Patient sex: M
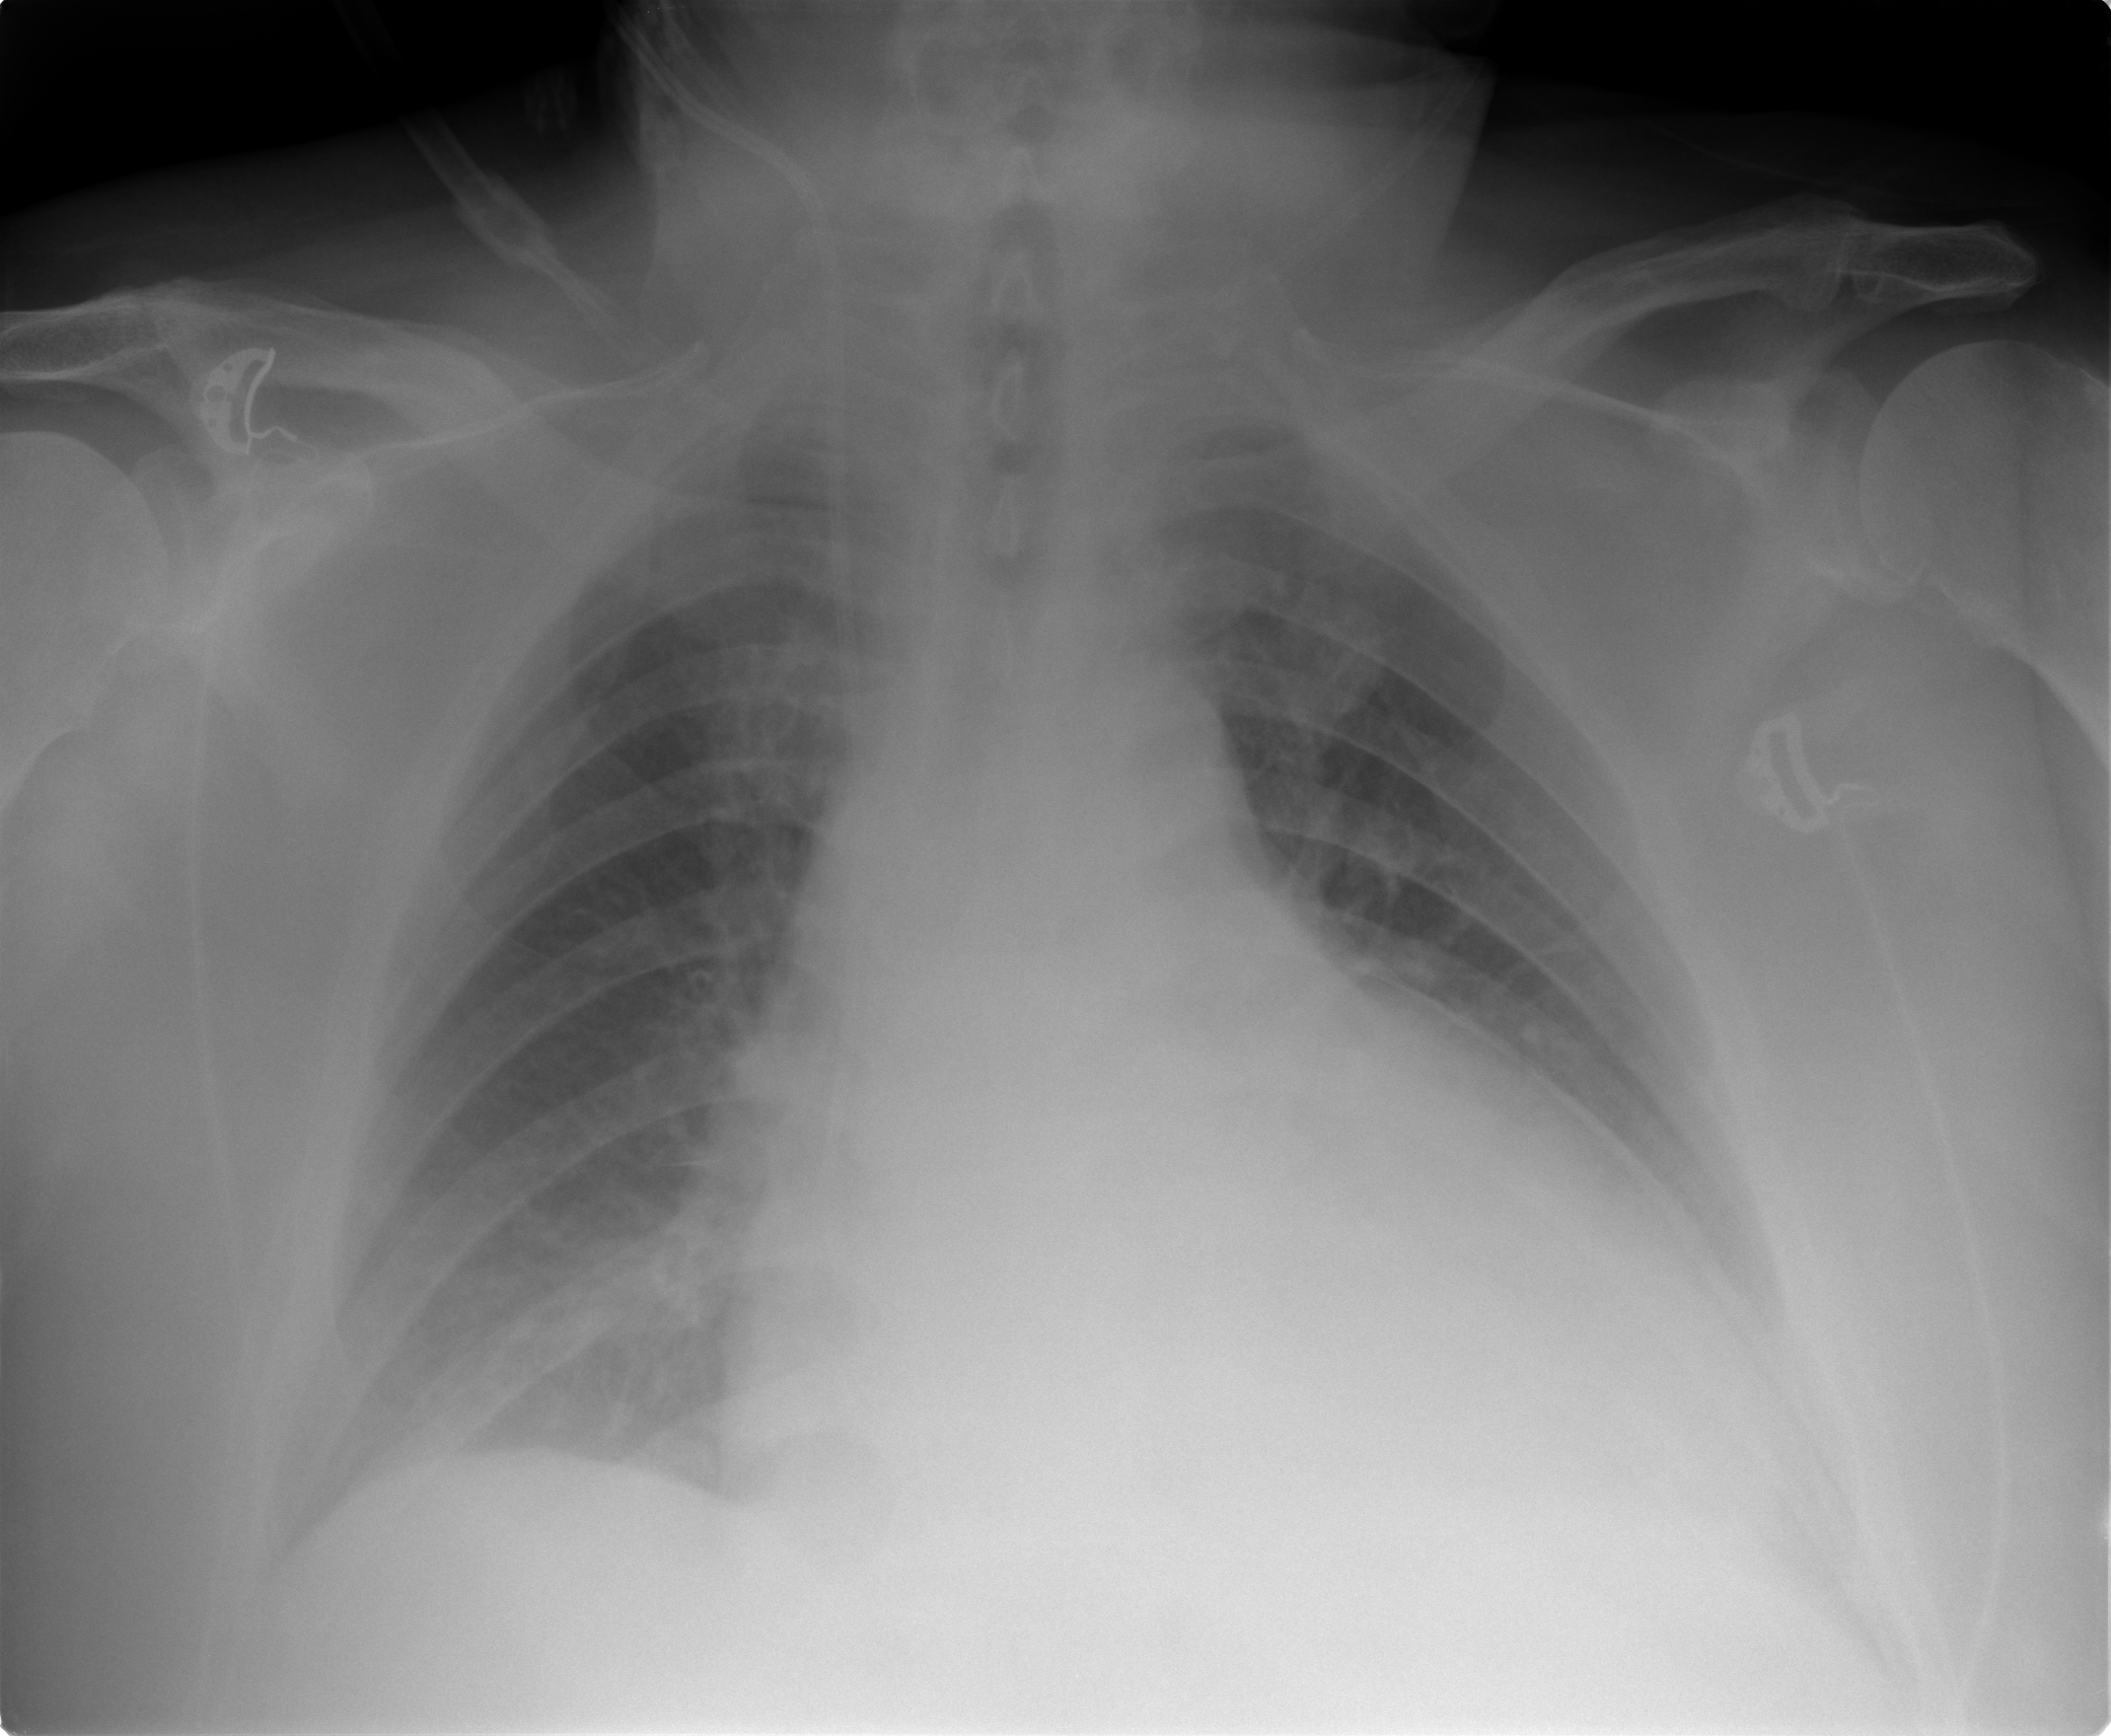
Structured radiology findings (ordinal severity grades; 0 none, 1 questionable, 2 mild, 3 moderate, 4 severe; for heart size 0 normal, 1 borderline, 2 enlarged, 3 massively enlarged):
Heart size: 3
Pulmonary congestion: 2
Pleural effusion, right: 2
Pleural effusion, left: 2
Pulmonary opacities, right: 1
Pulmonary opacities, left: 0
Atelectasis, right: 2
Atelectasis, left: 1